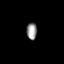
Tissue: prostate
Cell type: Myeloid cells
Senescence score: 0.6861
Nuclear area (px): 169
Mean DAPI intensity: 151.254